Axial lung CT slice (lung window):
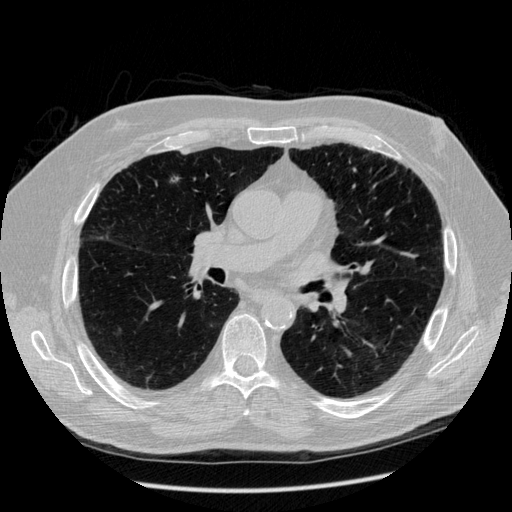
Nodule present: yes
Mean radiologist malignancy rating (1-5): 3.25